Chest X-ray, PA view. Patient: 69 years old, sex F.
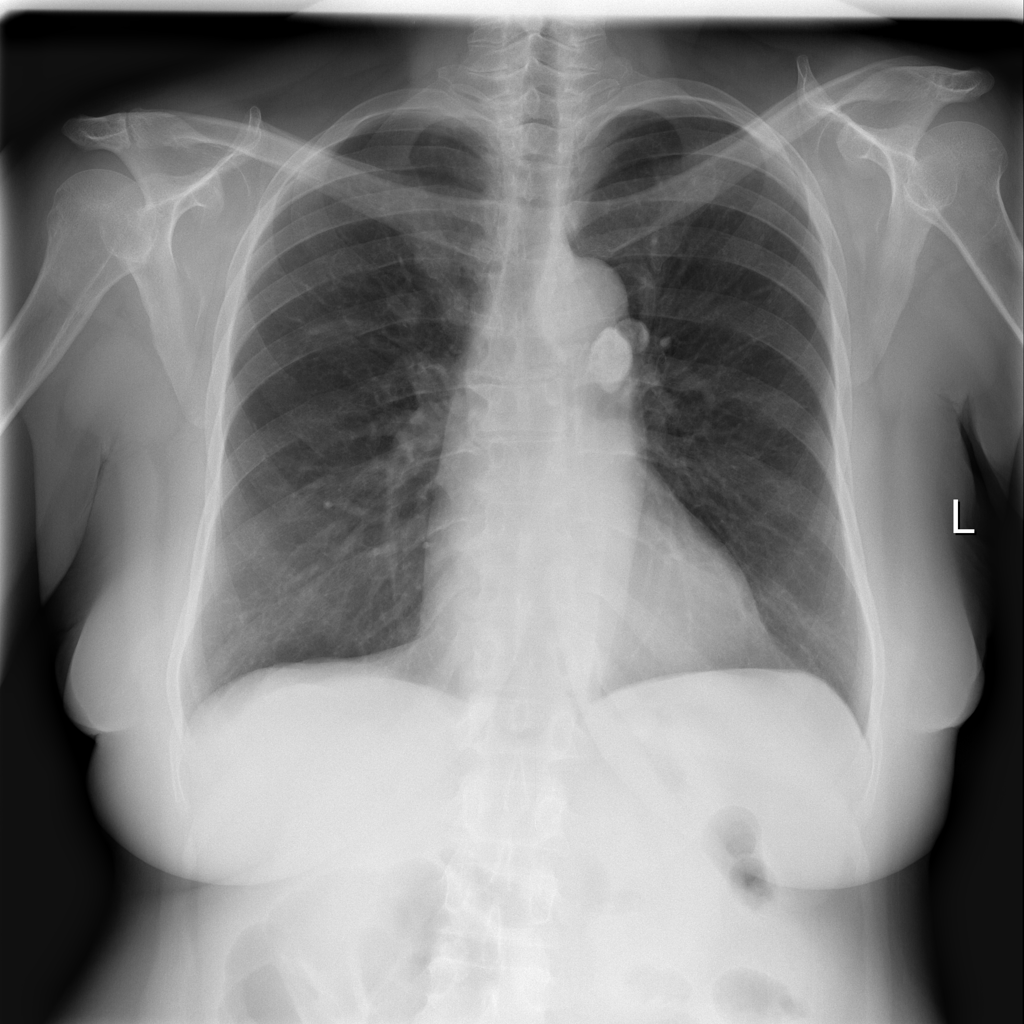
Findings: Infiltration